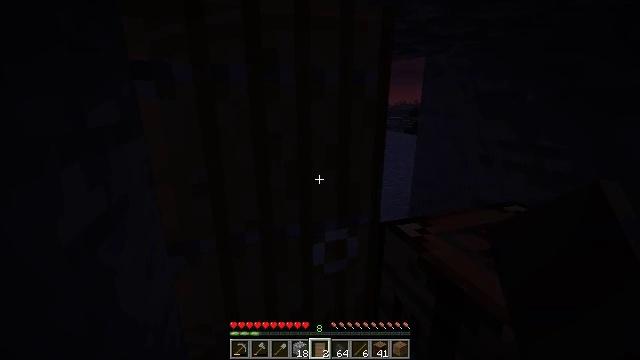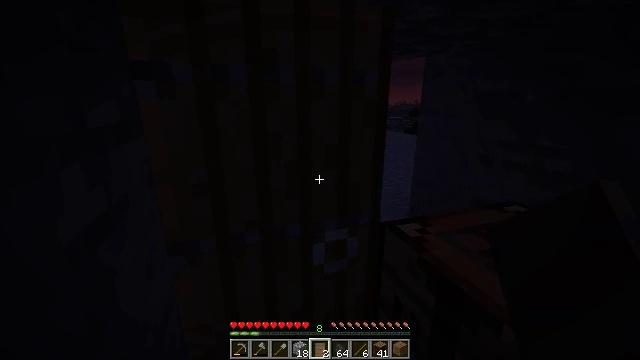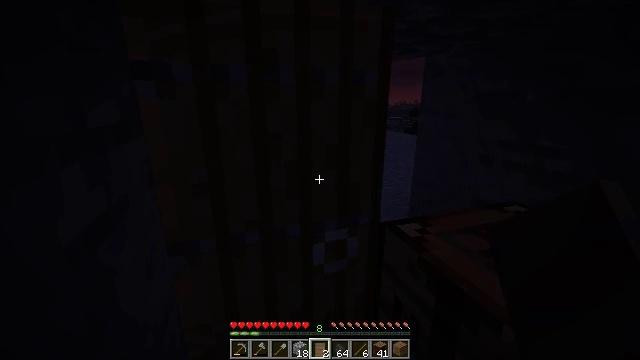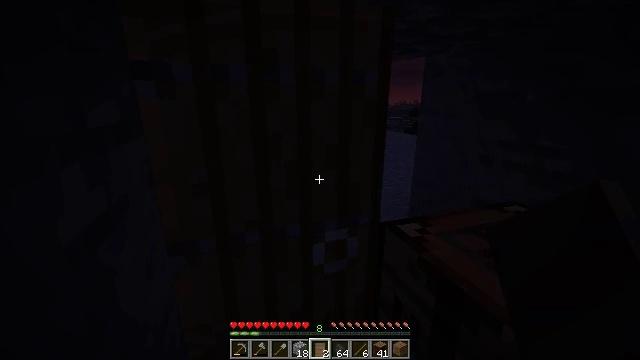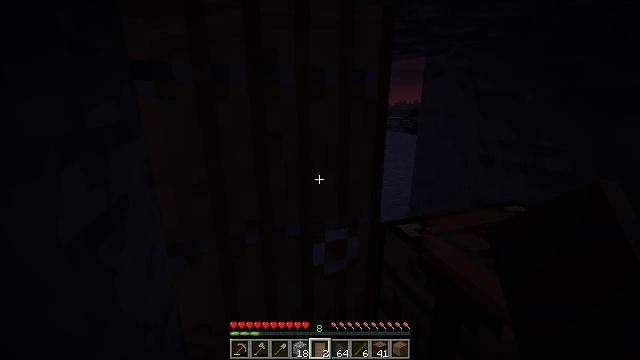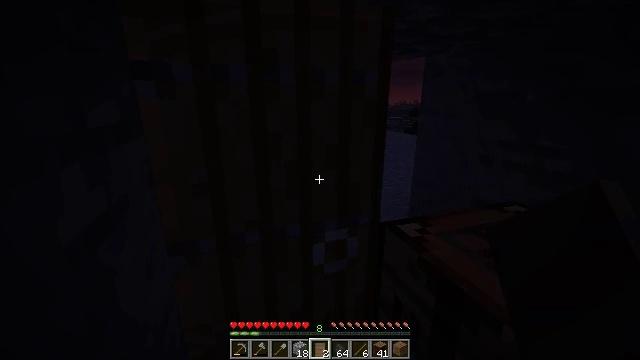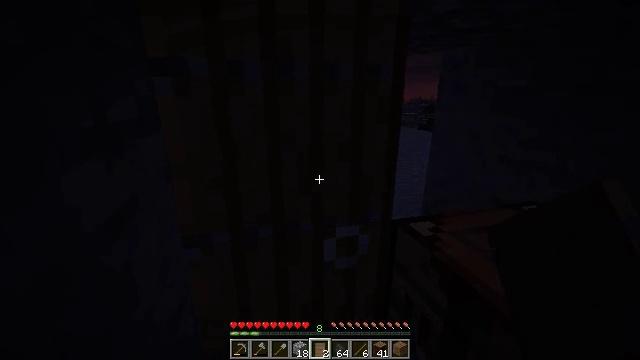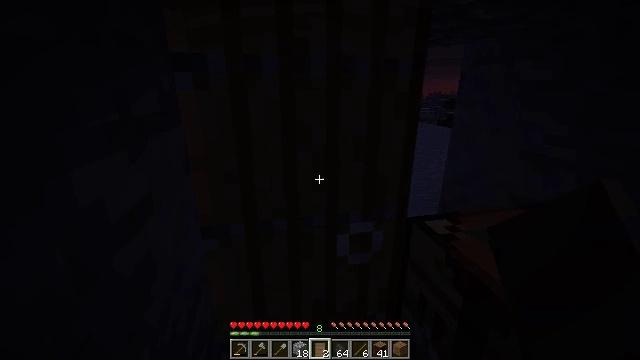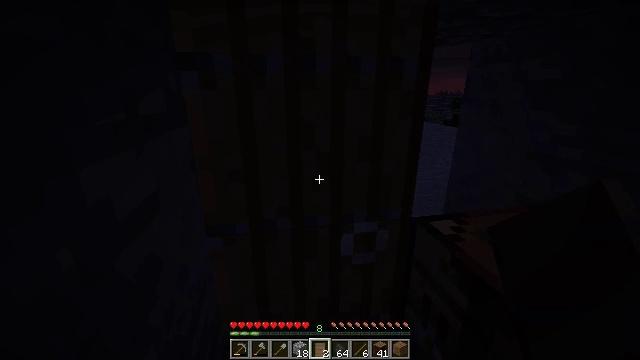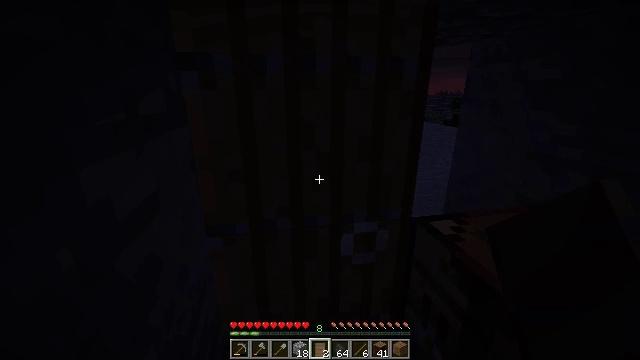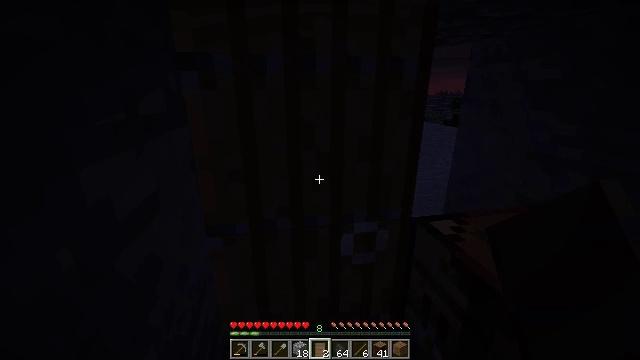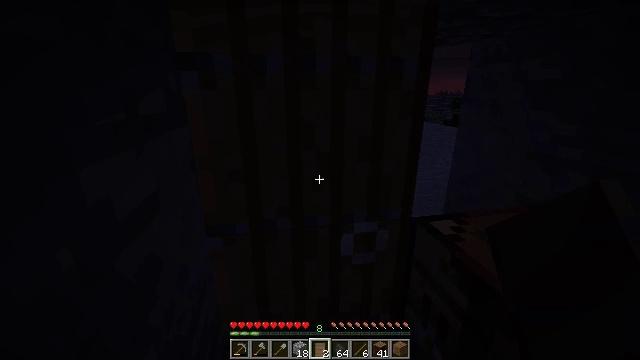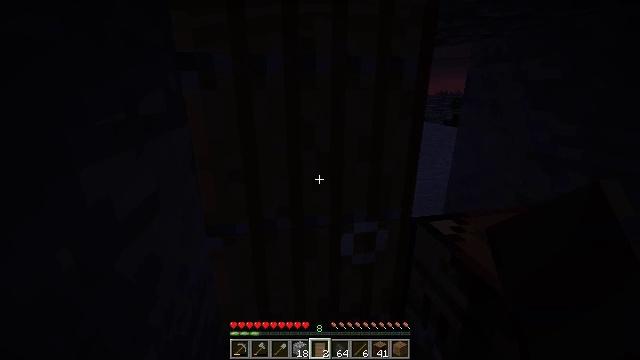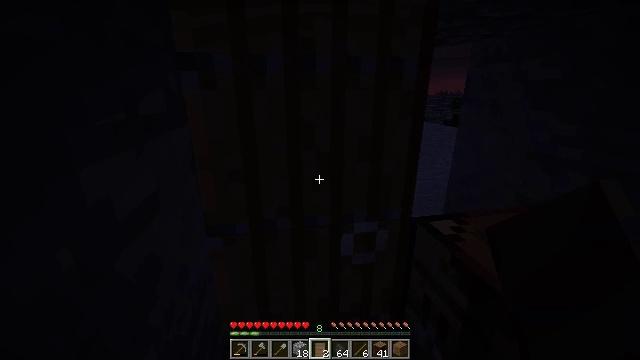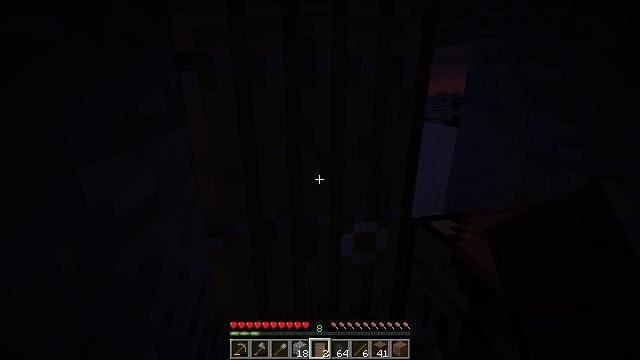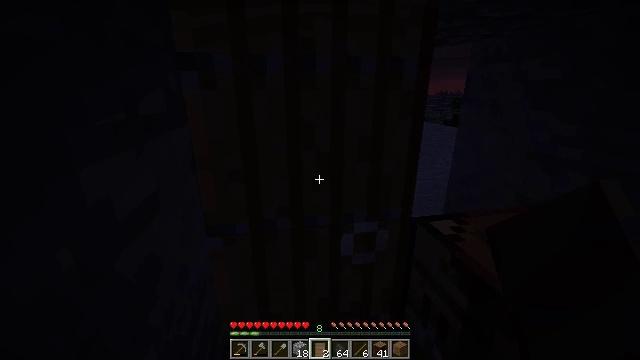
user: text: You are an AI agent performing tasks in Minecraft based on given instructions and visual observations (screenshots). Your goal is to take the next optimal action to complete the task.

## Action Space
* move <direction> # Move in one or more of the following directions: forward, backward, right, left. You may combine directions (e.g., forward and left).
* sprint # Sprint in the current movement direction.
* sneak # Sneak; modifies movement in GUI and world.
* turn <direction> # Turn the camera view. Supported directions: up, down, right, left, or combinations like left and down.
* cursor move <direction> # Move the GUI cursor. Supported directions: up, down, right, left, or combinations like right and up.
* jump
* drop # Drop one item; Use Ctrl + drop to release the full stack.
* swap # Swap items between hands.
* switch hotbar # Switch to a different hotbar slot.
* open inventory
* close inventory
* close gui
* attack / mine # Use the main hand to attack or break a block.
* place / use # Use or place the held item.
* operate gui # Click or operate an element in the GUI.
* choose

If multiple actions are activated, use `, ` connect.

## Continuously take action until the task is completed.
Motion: motion action
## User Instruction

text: Attack the spruce door to gather it.
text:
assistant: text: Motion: no_op
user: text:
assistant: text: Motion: no_op
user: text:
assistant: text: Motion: no_op
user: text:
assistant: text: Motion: no_op
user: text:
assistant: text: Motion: no_op
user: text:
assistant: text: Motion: turn left
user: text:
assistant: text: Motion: turn left and down
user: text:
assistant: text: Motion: turn left
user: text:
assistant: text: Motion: no_op
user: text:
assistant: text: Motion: no_op
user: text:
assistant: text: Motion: no_op
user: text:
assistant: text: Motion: no_op
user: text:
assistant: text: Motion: no_op
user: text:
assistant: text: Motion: no_op
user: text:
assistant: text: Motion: no_op
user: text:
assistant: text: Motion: no_op
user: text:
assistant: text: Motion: no_op
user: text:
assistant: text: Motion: no_op
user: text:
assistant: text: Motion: no_op
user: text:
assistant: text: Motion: no_op
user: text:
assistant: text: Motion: no_op
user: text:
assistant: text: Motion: no_op
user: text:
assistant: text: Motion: no_op
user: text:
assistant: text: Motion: no_op
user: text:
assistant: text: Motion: no_op
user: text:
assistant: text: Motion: no_op
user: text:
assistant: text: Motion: switch to hotbar 2
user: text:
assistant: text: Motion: switch to hotbar 2
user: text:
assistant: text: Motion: switch to hotbar 2
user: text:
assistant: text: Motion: switch to hotbar 2